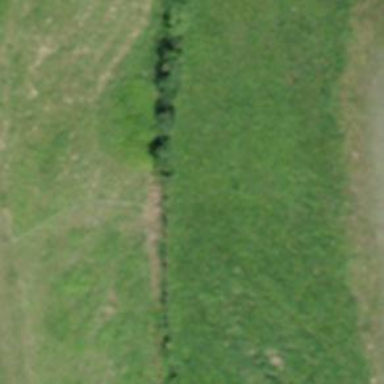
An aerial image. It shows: Hedge acting as barrier.